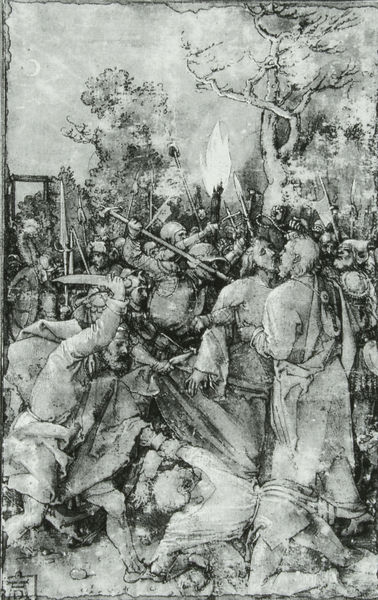
Titel: Die Gefangennahme Christi aus der "Grünen Passion"
Künstler: Albrecht Dürer
Standort: Wien
Institution: Albertina
Schlagwörter: baum, feuer, himmel, kampf, kämpfer, mann, schatten, weiß, bäume, komposition, landschaft, menschen, äste, grau, hintergrund, licht, männer, ohr, rücken, schwarz, zeichnung, gürtel, park, menge, bart, arm, messer, mord, tod, tot, signatur, zweige, boden, gewand, renaissance, bauern, garten, taille, holzschnitt, kuss, papier, liegen, grafik, krieg, schlacht, lanze, soldaten, ad, tor, laviert, schild, tusche, flamme, kreuz, aufruhr, druck, schwarz weiss, druckgrafik, monogramm, schraffur, radierung, stich, gefangen, gefangennahme, schwert, waffen, faust, gemetzel, schlag, waffe, getümmel, helm, ritter, sieg, pergament, helme, christus, jesus, kreuzigung, axt, hammer, griechen, niederlage, dolch, krieger, lanzen, speer, speere, töten, dürer, beil, gefallene, schlagen, petrus, fackel, erstechen, stechen, verwüstung, gefecht, schächer, albrecht, albrecht dürer, liegender, gehöht, passion, galgen, judas, seriendruck, albertus, verrat, gethsemane, tötung, getsemane, malchus, bruderkuss, durerus, feuert, gebrauchsspuren, gezerre, göttrt, kus, noricus, schlld, säbe4l, kreuzg